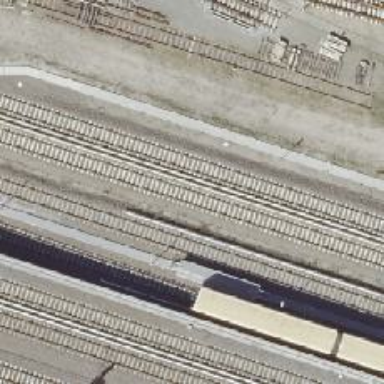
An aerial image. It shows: Railway milestone.